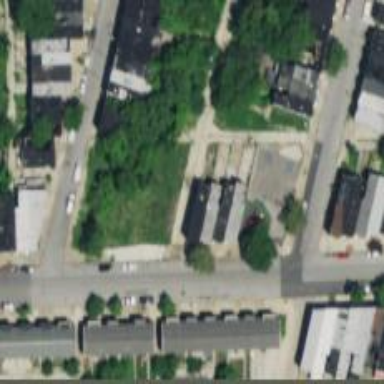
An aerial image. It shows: Alley classified as service road.